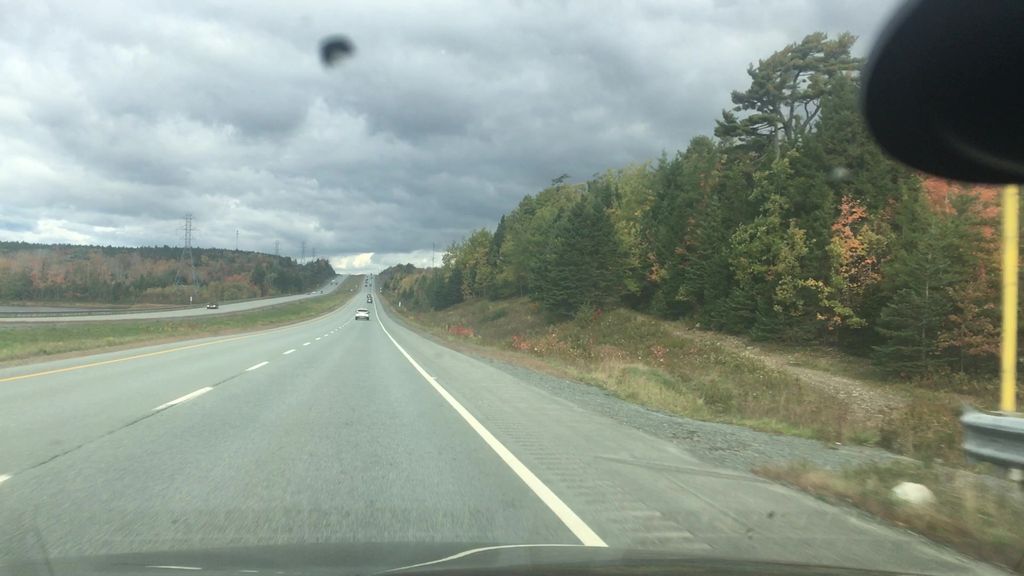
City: halifax